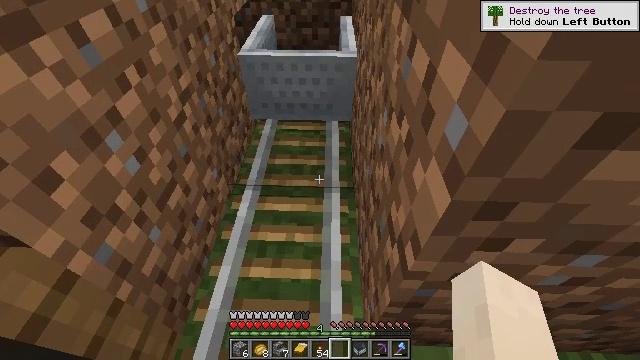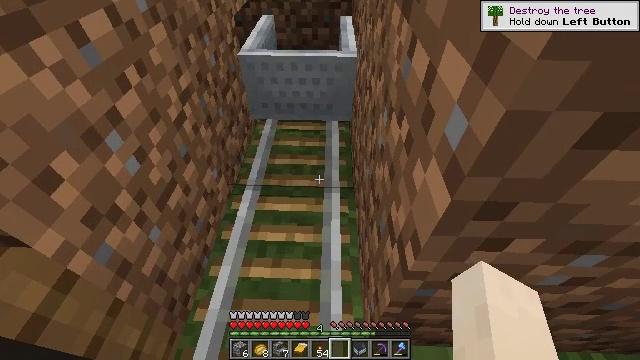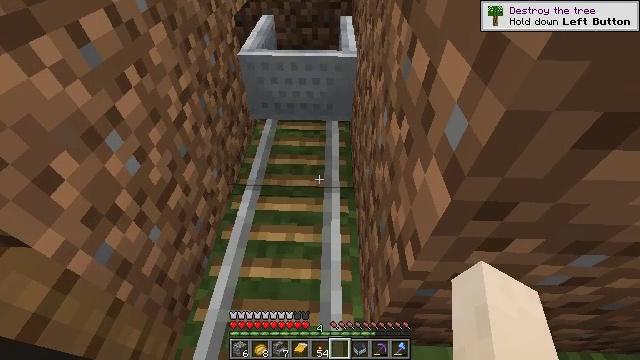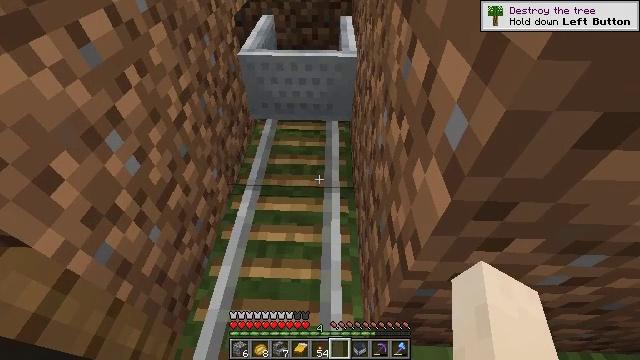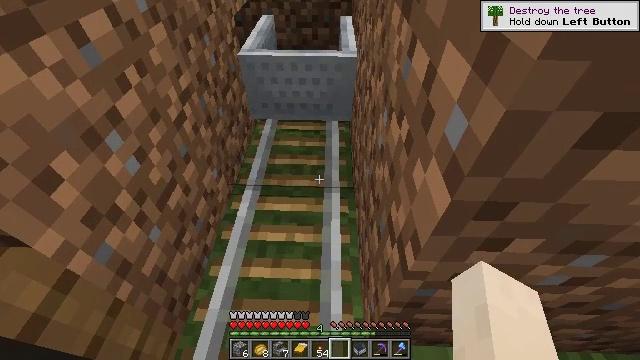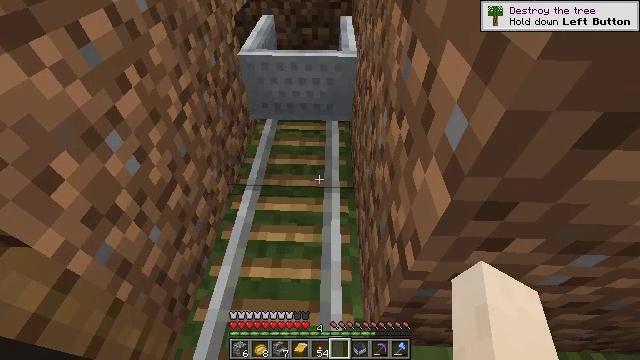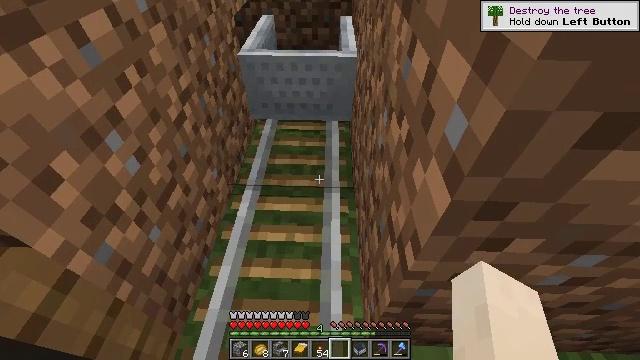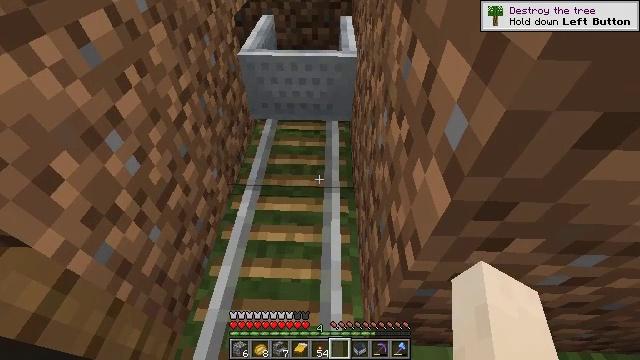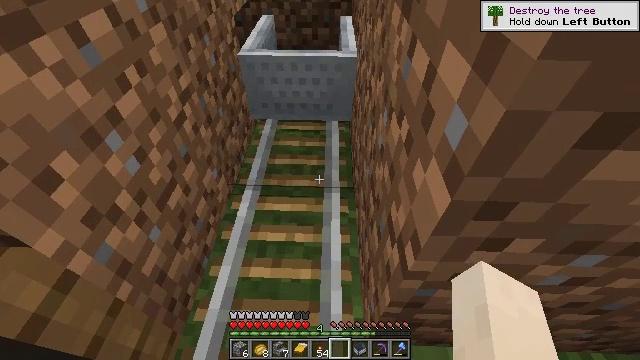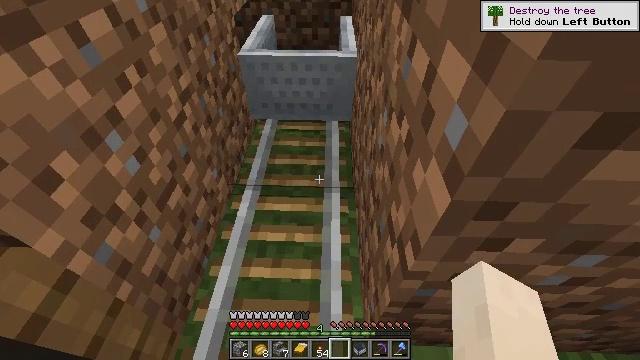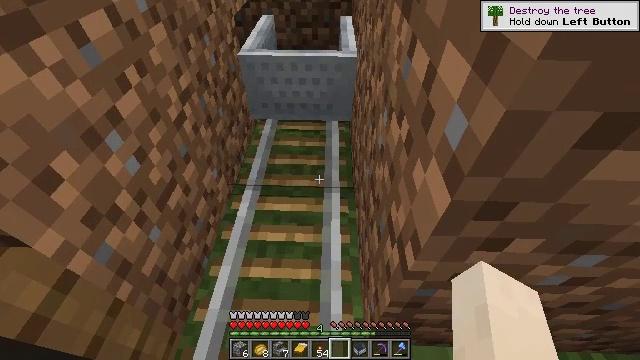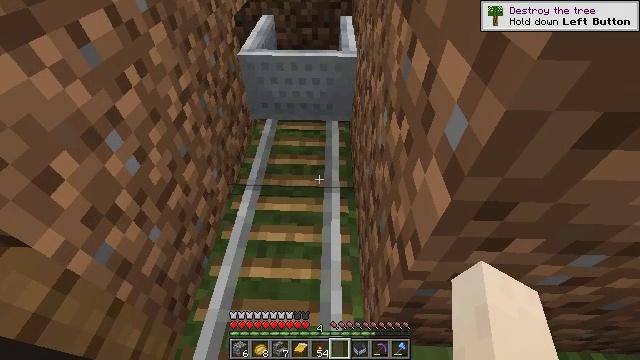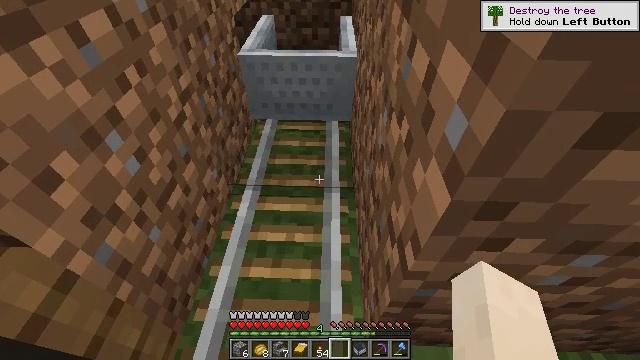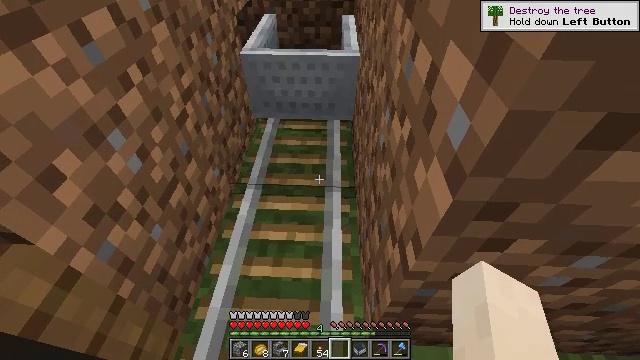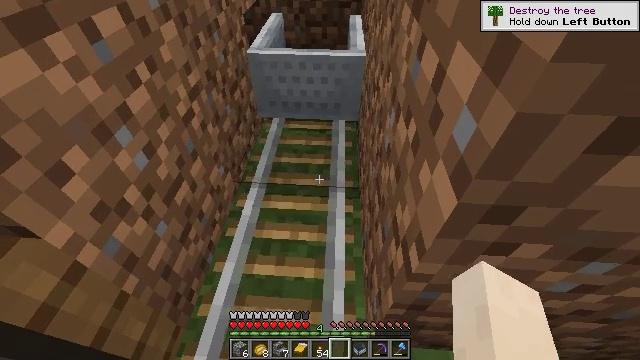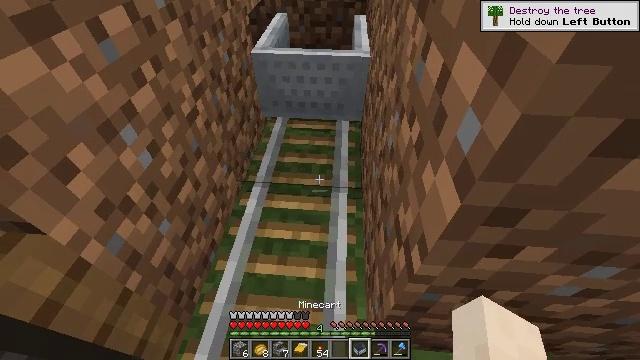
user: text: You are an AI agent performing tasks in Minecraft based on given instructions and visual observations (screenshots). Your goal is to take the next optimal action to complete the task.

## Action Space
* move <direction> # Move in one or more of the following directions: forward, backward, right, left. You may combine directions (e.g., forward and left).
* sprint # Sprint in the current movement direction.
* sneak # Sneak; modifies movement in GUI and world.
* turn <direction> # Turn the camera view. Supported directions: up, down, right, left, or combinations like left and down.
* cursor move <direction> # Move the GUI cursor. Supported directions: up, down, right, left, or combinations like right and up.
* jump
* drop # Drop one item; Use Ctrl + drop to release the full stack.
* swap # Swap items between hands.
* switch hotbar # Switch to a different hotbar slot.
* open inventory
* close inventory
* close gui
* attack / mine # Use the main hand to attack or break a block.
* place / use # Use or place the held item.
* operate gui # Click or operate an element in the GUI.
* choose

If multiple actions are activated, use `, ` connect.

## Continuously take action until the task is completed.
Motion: motion action
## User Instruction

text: Gather the rail for future use.
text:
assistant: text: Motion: no_op
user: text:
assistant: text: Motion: no_op
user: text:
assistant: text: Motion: no_op
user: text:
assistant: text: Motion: no_op
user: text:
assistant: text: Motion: no_op
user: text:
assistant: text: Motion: no_op
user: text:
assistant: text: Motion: no_op
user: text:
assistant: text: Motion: no_op
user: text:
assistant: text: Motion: no_op
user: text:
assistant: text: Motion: no_op
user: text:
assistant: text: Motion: no_op
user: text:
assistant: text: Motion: no_op
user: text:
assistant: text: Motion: no_op
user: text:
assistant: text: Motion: turn left
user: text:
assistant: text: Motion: no_op
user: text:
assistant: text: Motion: no_op
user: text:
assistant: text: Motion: no_op
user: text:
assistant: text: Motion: no_op
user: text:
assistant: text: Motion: no_op
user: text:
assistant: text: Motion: no_op
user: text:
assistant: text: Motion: no_op
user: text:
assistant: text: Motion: no_op
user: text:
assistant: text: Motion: no_op
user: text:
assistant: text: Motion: no_op
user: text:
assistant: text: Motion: no_op
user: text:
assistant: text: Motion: no_op
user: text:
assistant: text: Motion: no_op
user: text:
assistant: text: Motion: no_op
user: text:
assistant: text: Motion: no_op
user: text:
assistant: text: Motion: turn up